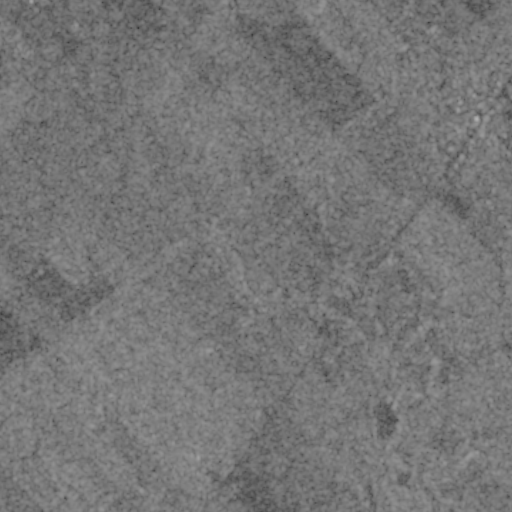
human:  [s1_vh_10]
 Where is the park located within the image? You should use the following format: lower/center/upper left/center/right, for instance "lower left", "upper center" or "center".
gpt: The park is located in the upper right of the image.
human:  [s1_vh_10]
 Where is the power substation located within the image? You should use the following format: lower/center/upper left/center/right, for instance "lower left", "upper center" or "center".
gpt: The power substation is located in the upper right of the image.
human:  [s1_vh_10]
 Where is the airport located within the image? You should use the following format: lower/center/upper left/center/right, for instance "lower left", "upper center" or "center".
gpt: There is no airport in the image.

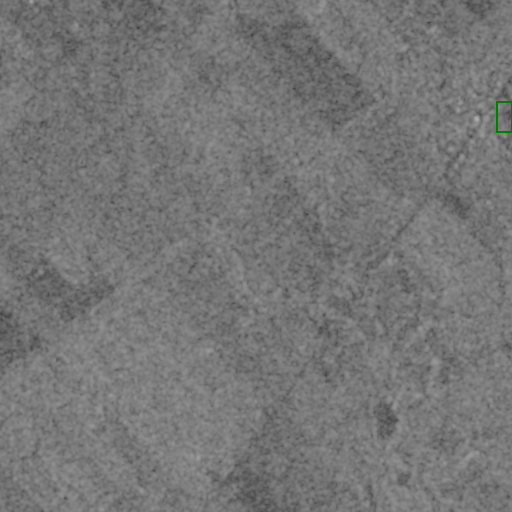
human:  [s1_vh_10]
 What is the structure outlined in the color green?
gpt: The structure outlined in green is a park.
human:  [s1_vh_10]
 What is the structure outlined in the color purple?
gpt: There is no purple outline.